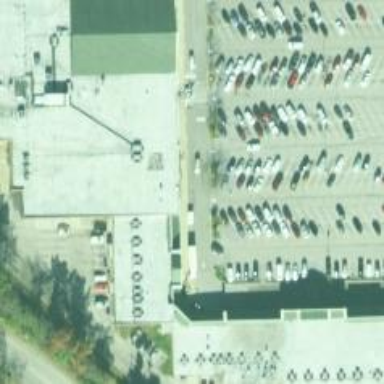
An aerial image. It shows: Building that houses supermarket.